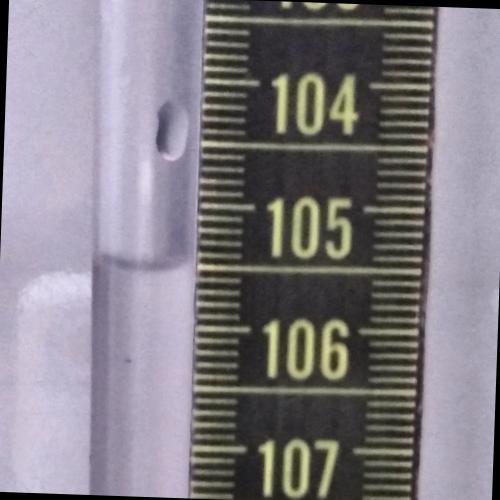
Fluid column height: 105.5 cm